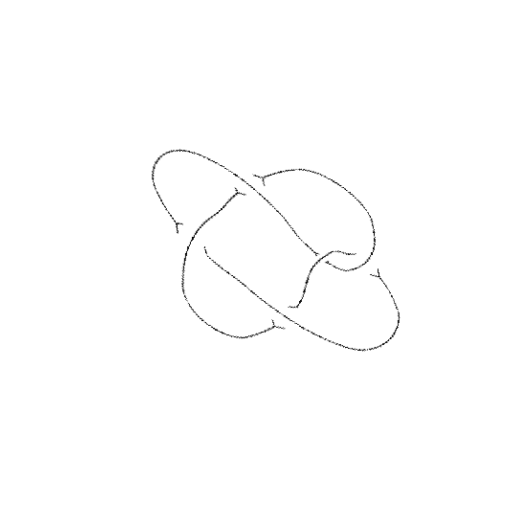
Crossing number: 5